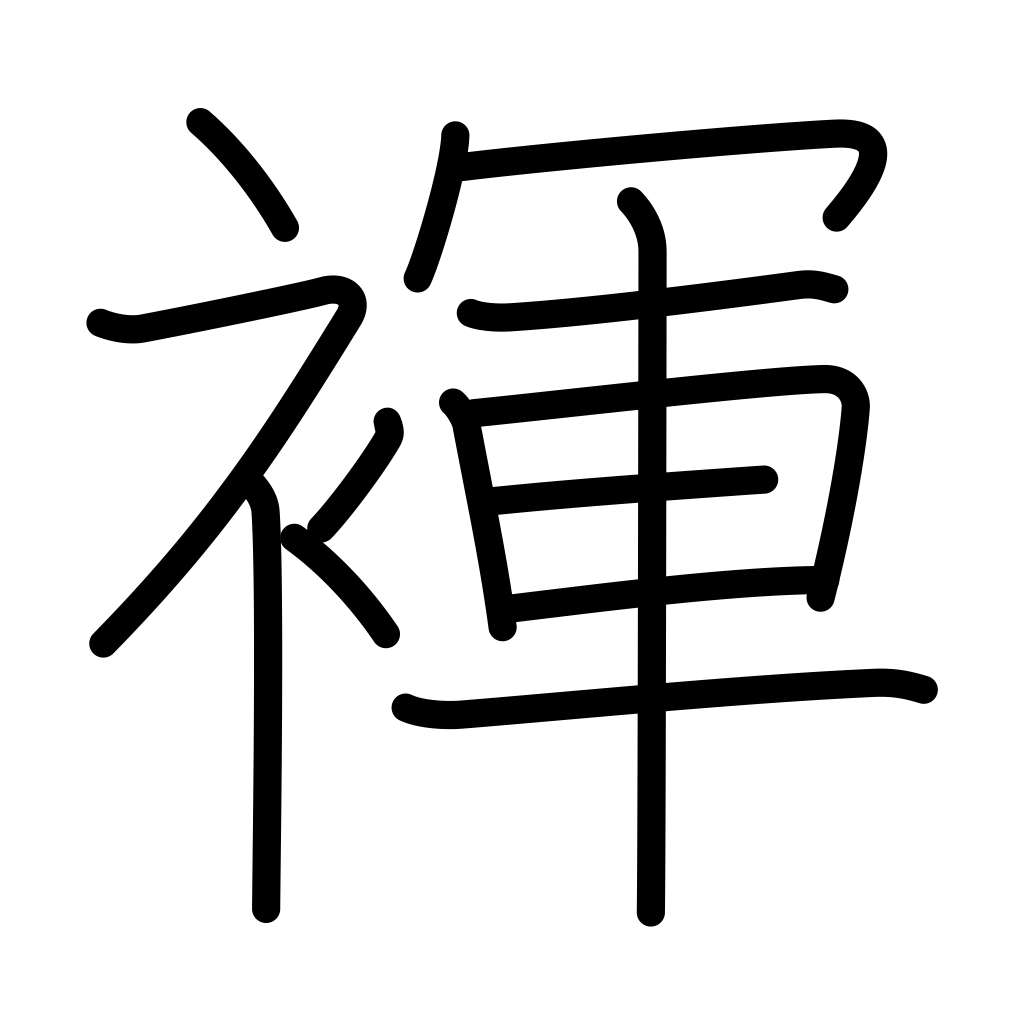
Meaning: loincloth